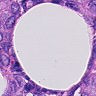
Metastatic tissue present: yes